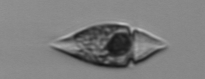
Label: Amphidinium